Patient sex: M
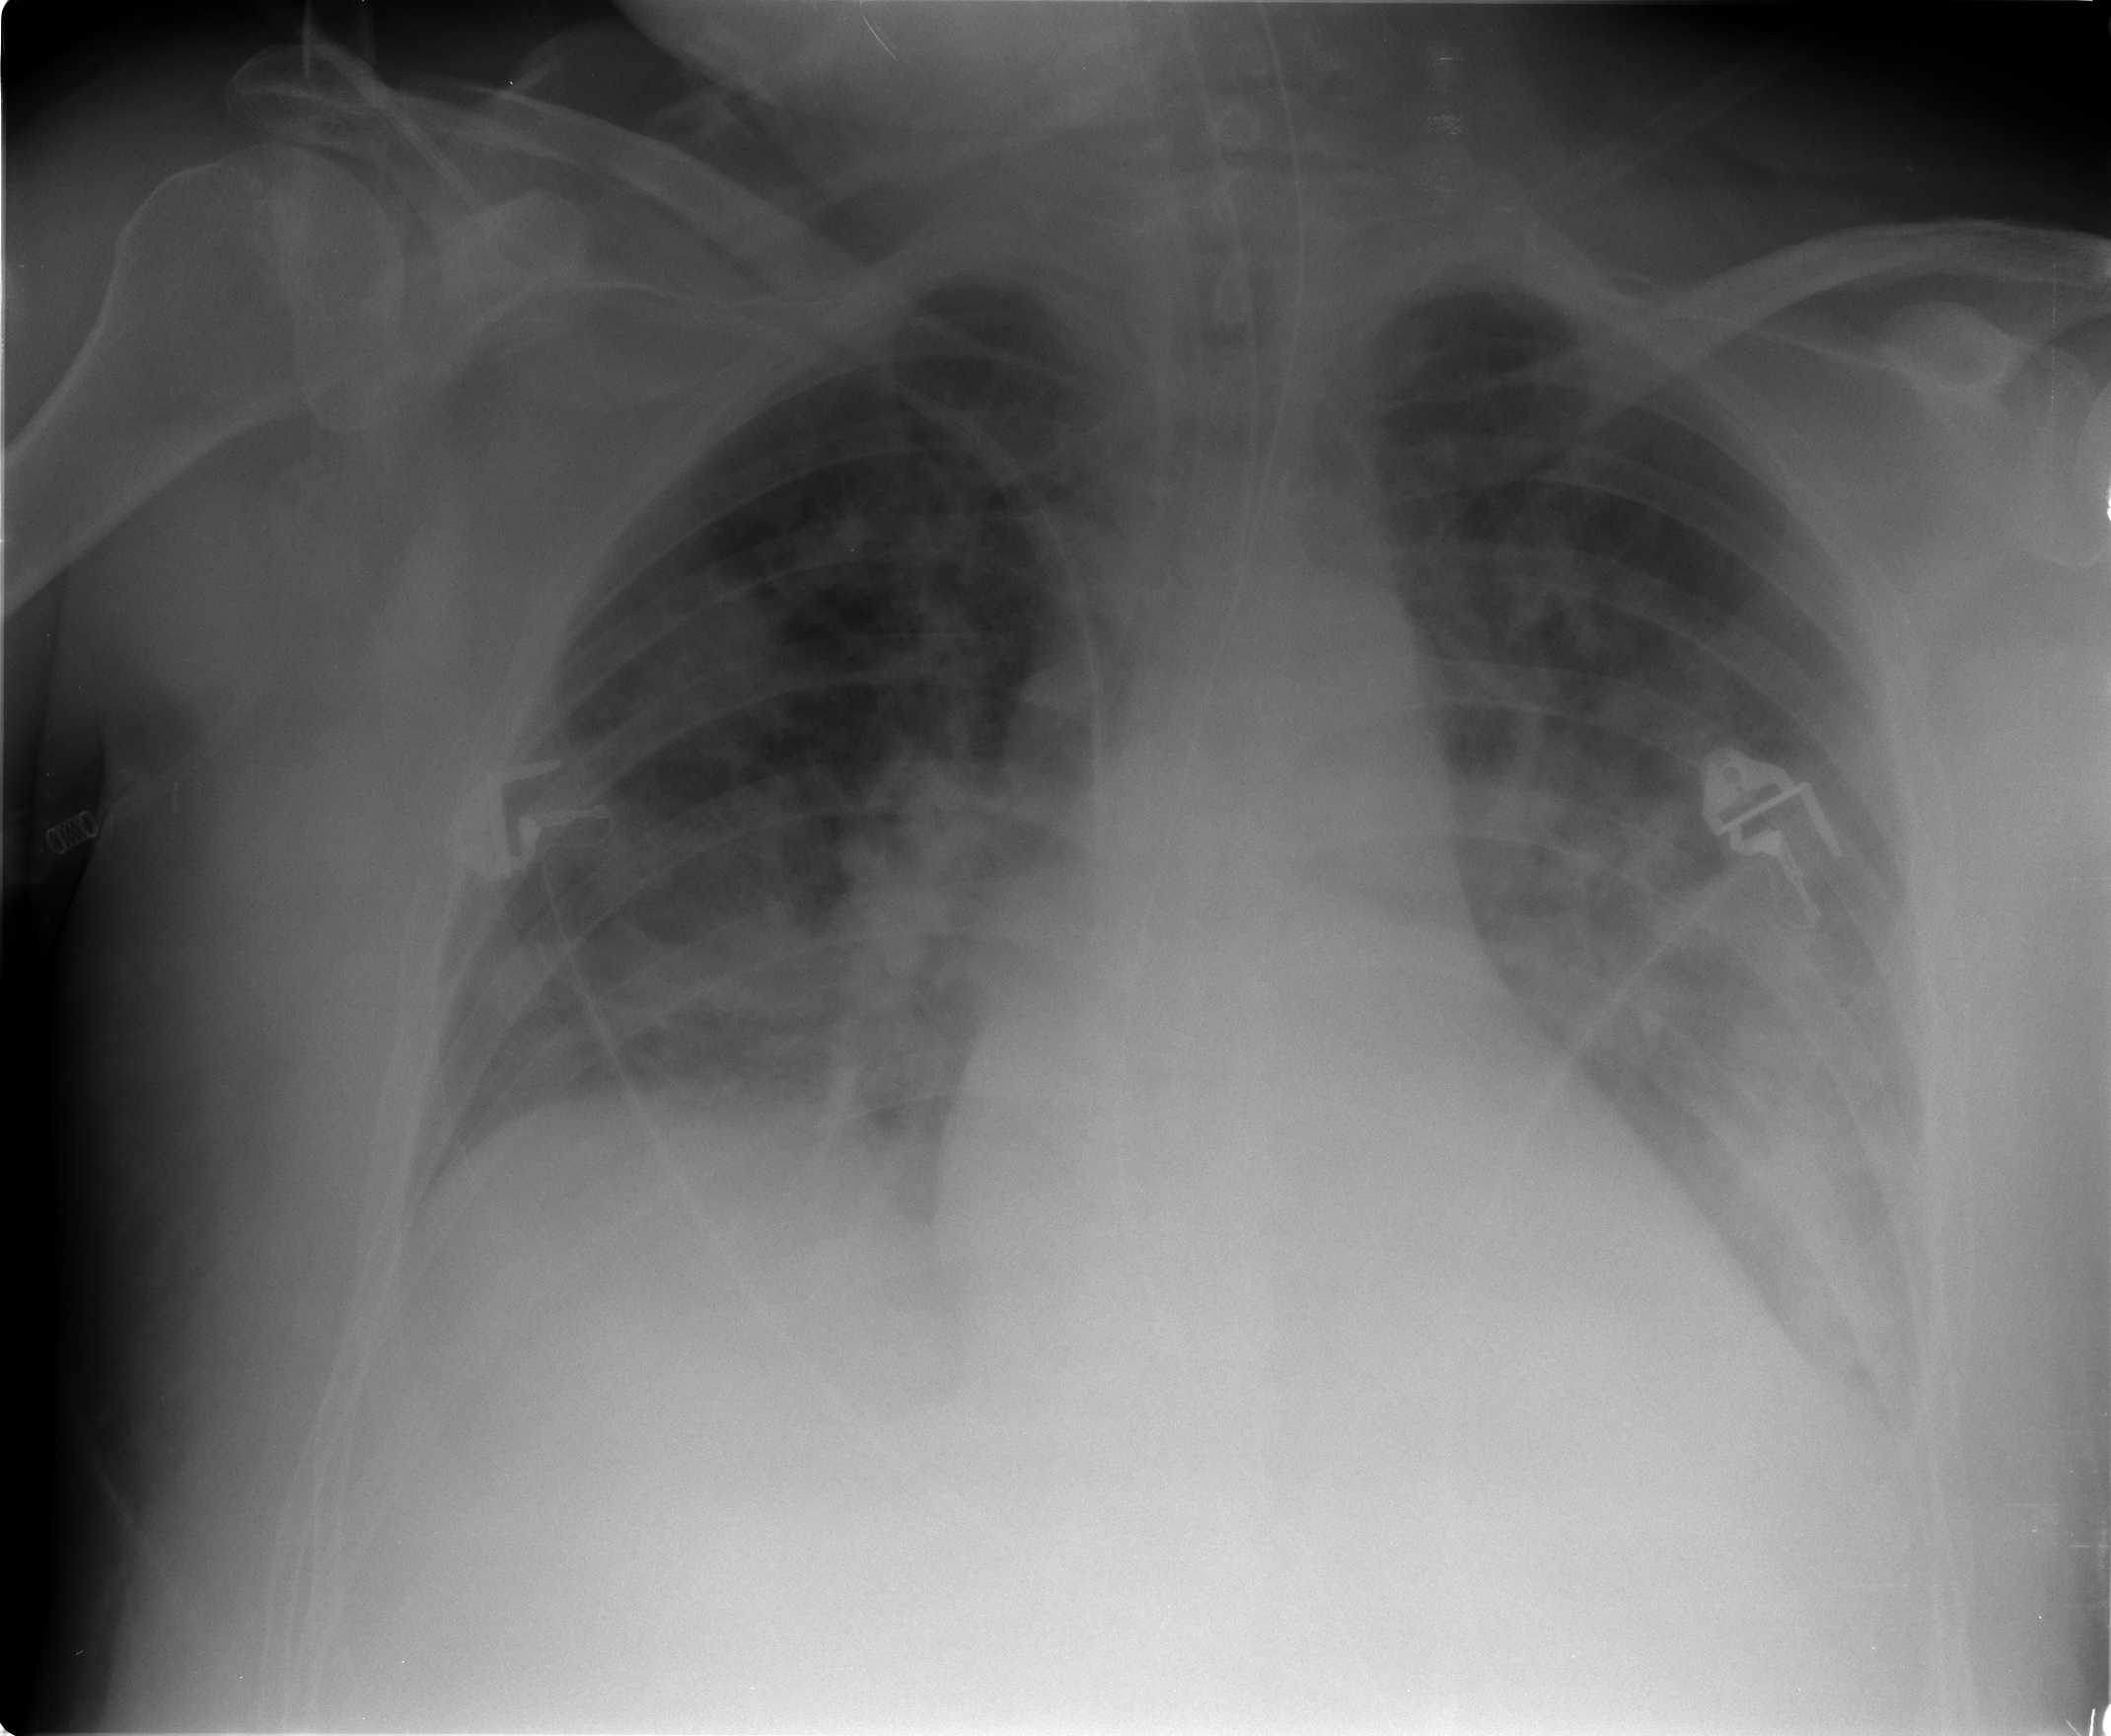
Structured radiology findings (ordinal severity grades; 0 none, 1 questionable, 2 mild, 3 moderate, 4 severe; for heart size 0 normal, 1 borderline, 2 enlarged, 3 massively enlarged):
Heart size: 0
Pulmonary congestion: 2
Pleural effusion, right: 0
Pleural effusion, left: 1
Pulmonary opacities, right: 3
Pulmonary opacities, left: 3
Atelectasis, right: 3
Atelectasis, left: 3